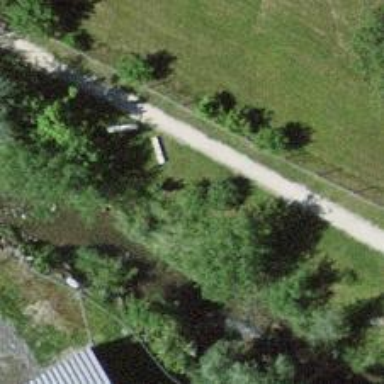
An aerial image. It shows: Bench.